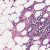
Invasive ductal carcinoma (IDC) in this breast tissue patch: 1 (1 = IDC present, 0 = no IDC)